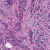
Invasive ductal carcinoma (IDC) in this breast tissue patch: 1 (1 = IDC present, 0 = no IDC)